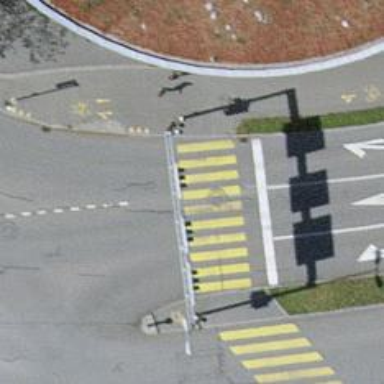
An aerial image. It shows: Road crossing with traffic signals.